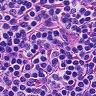
Metastatic tissue present: no